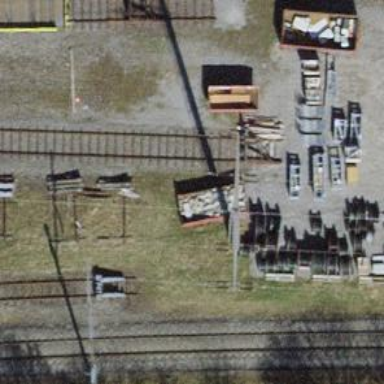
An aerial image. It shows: Railway buffer stop.